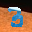
Label: 3